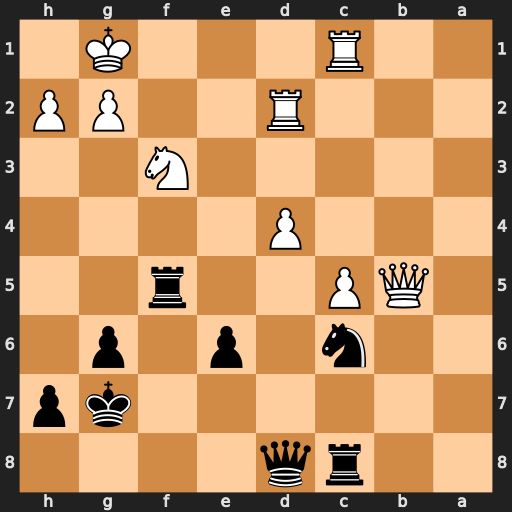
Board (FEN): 2rq4/6kp/2n1p1p1/1QP2r2/3P4/5N2/3R2PP/2R3K1
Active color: b
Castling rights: -
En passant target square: -
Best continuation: Rxf3 gxf3 Qg5+ Kh1 Qxd2 Qb7+ Kf6 Qxc8 Qxc1+